Question: I have a problem in running server-client program. When i run my server program , it keeps on running and never ends up. On other side, when i run my client program it throws an exception as shown below (my firewall is off).
The replies will be more than appreciated. Thanks
'''
//Client Code
import java.io.*;
import java.net.*;
public class DailyAdviceClient
{
public void go()
{
try {
Socket s = new Socket("127.0.0.1", 4242);
InputStreamReader read = new InputStreamReader(s.getInputStream());
BufferedReader z = new BufferedReader(read);
String advice = z.readLine();
System.out.println("today you should" + advice);
z.close();
}
catch (IOException ex)
{
ex.printStackTrace();
}
}
public static void main(String[] args)
{
DailyAdviceClient x = new DailyAdviceClient();
x.go();
}
}
//Server Code
import java.io.*;
import java.net.*;
public class DailyAdvisor
{
String[] advicelist = { "take your time", "be patient",
"don't be diplomatic", " life is really short", "try to fix things" };
public void go()
{
try
{
ServerSocket s = new ServerSocket(4242);
while (true)
{
Socket m = s.accept();
PrintWriter writer = new PrintWriter(m.getOutputStream());
String advice = getAdvice();
writer.println(advice);
writer.close();
writer.flush();
System.out.println(advice);
}
} catch (IOException ex)
{
ex.printStackTrace();
}
}
private String getAdvice()
{
int random = (int) (Math.random() * advicelist.length);
return advicelist[random];
}
public static void main(String[] args)
{
DailyAdvisor x = new DailyAdvisor();
x.go();
}
}
'''

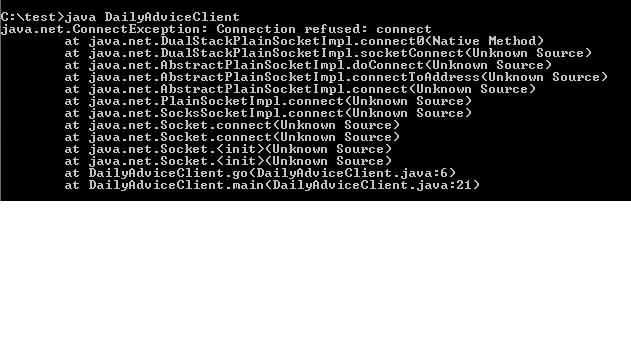
Answer: The Server never ends up because you used a 'while(true)' loop. It is necessary for your server to keep listening to new client connections through the 'accept()' method.
About the exception, your code runs fine both locally and using a remote machine. Thus a network configuration error could be the cause and you must check if both server/client could see each other using the 'ping' command. If this is the case, then check if the server is listening to the client using 'netstat'.